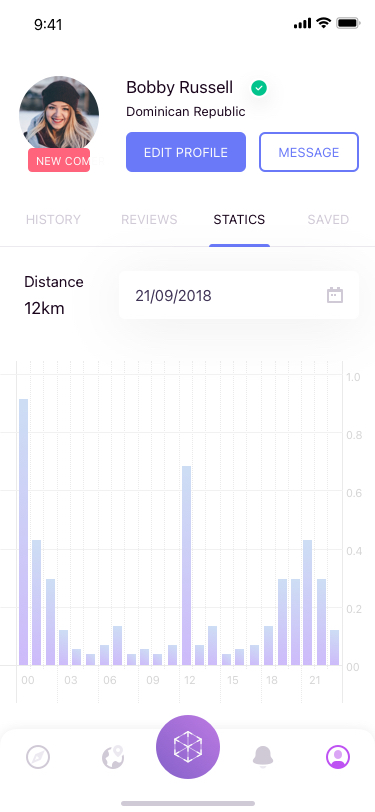
Text in this UI design:
12km
Distance
Bobby Russell
Dominican Republic
00
06
12
18
03
09
15
21
00
0.2
0.4
0.6
0.8
1.0